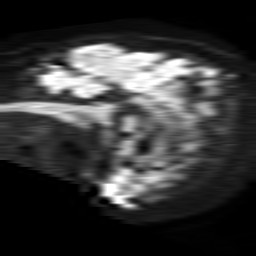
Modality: TRACE
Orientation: sagittal
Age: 29
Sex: female
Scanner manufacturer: philips
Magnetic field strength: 1.5 T
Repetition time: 4.6 s
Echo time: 0.08554 s